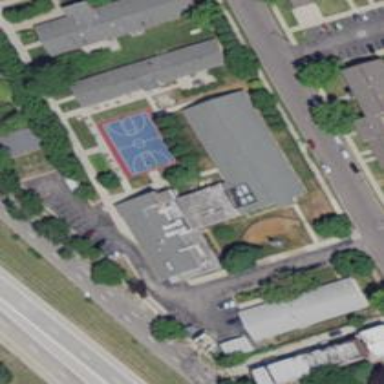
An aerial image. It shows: School.